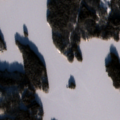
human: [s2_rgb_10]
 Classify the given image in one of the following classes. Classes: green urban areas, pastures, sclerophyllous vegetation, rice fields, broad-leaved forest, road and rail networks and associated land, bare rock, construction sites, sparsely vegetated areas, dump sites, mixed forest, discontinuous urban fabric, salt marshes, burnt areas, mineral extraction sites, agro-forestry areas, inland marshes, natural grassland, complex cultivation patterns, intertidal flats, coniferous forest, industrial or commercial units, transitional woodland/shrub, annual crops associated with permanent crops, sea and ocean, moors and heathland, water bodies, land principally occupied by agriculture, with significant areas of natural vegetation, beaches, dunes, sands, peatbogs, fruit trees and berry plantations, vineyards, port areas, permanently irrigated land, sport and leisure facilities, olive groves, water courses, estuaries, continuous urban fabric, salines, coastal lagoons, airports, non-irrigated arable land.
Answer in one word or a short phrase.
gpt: coniferous forest, mixed forest, water bodies